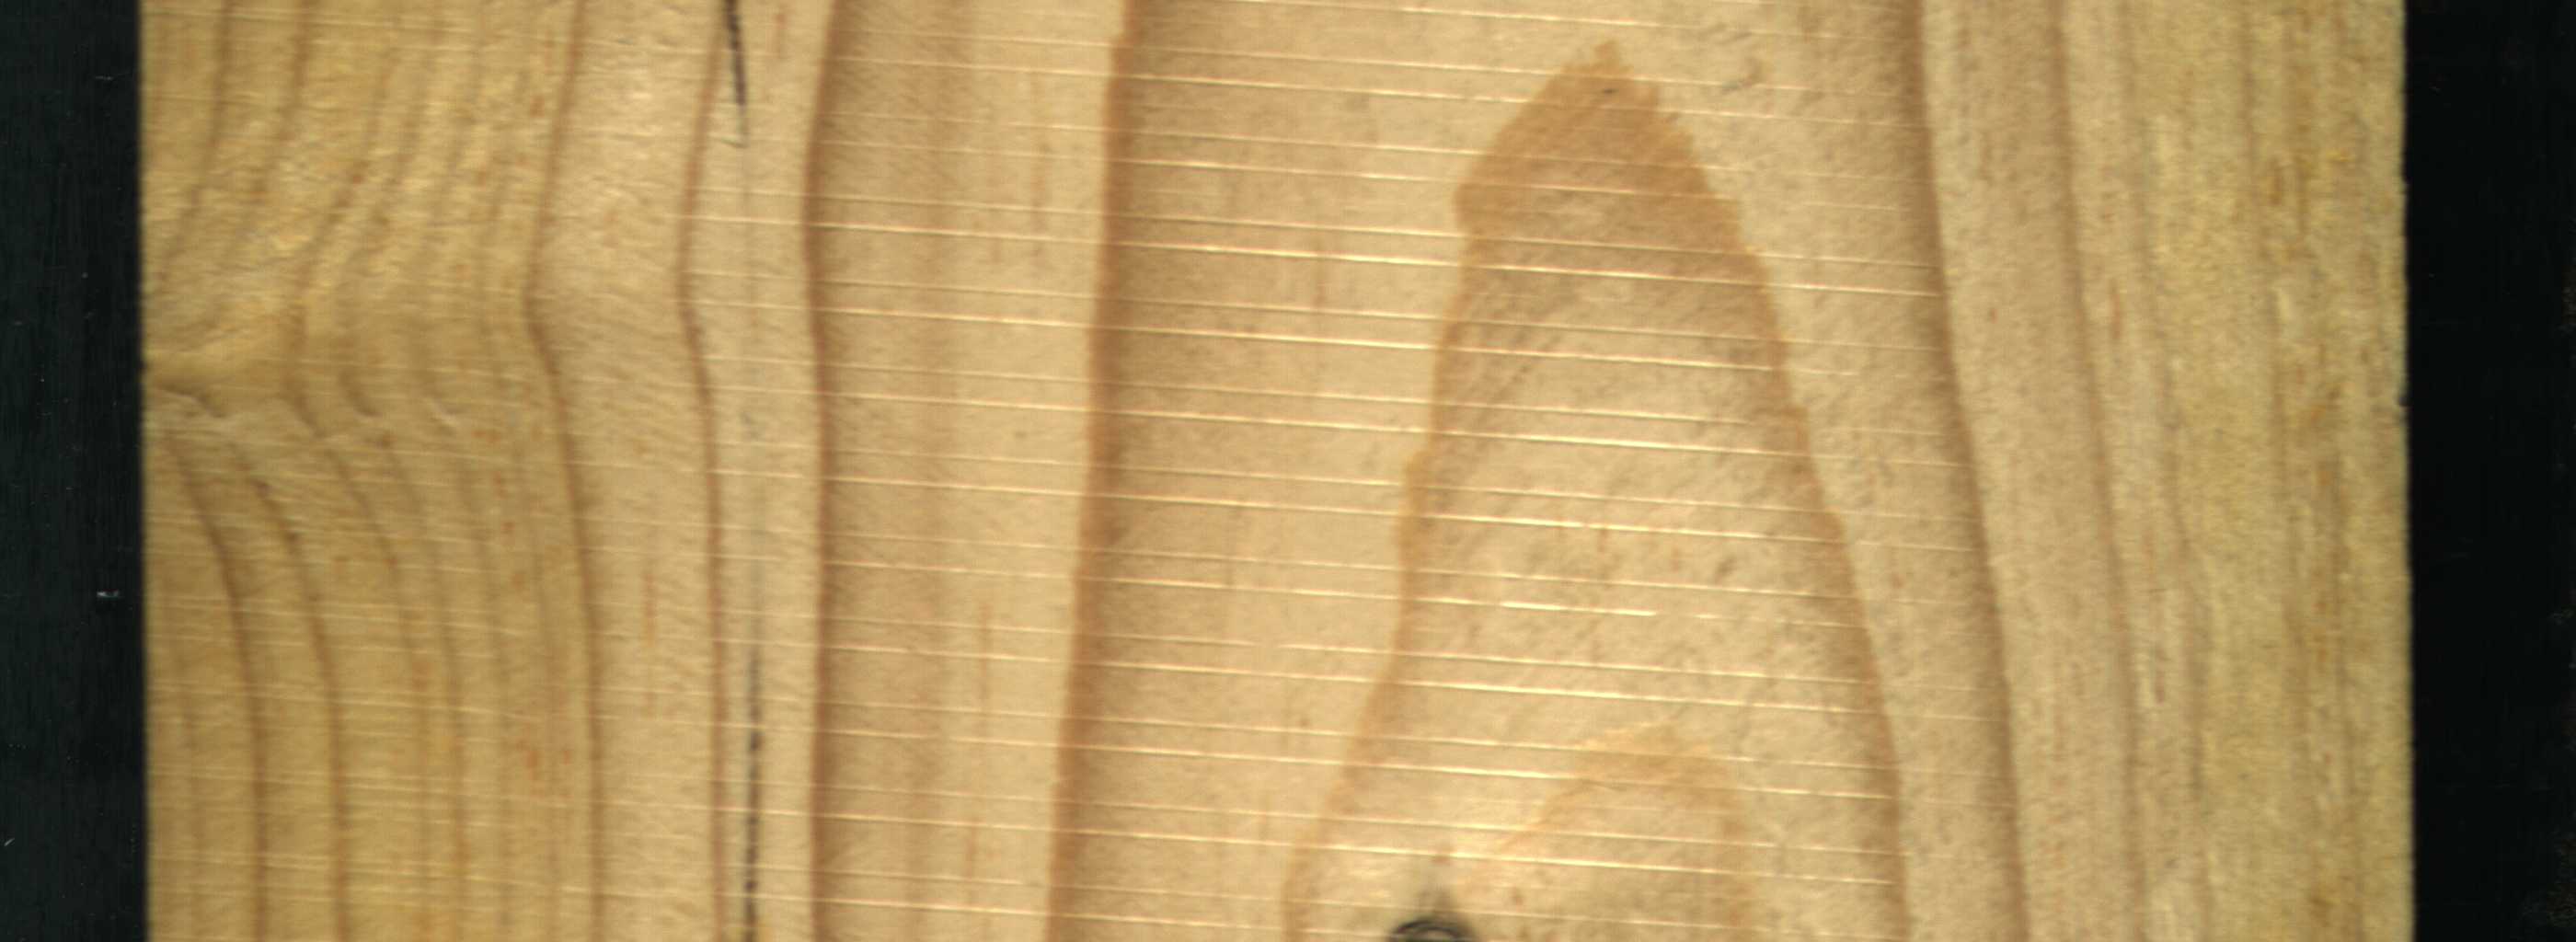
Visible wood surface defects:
resin
resin
Crack
Dead_Knot